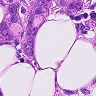
Metastatic tissue present: yes